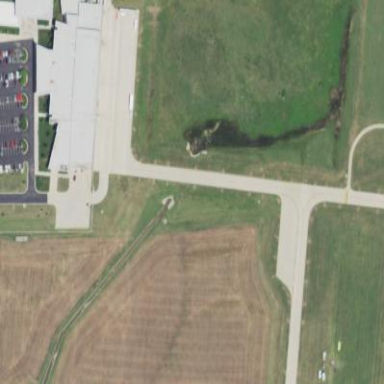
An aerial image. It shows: Apron at the airport.